Question: Using Firebase security rules, how can I check sibling values to determine whether or not 'newData' is valid?
In my app each 'game' has list of 'moves'. Here the game is '1405584062293':

When a new move is submitted, I want to validate it with reference to the moves that have already been played. For starters, a player should only be able to play every second move (player one can play even moves starting at index '0', player two can play odd moves).
Since each move's key is an unknown random string (as per <URL> I don't know how to check the previous move. I also don't know how to count the number of existing moves.
Here's my structure:
'''
{
"rules":{
".read":true,
"games":{
"$game":{
"moves":{
"$move":{
".write":"auth !== null",
// Something along these lines would get me going...
".validate":"data.parent().keys.count % 2 == 0"
}
}
}
}
}
}
'''
In reality the rules of the game are far more complex and I expect I'll need to use Firesafe or a similar solution, but for now I'd like to know how to achieve these and other such simple rules.
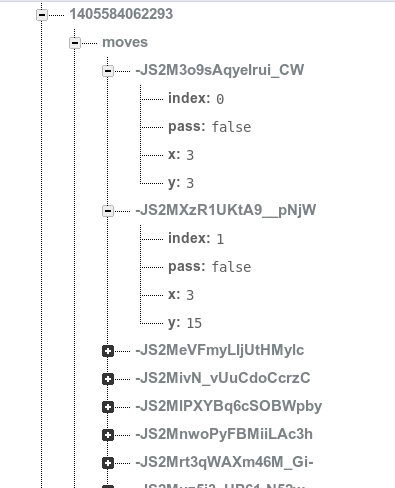
Answer: Not every use case can fit into a single, recommended approach for managing generic lists. Certainly not yours. You would probably find more use in <URL> approach.
Since you can't do a contains on child record keys/values, you'll maintain a value that can be incremented. For example, utilizing the incremental ID approach above, I could then write a security rule to make sure I'm writing to odd keys (and only on my turn) as follows:
'''
".validate": "((root.child('counter').val()||0)+1) % 2 === root.child('users').child(auth.uid).child('evenOrOdd').val()"
'''